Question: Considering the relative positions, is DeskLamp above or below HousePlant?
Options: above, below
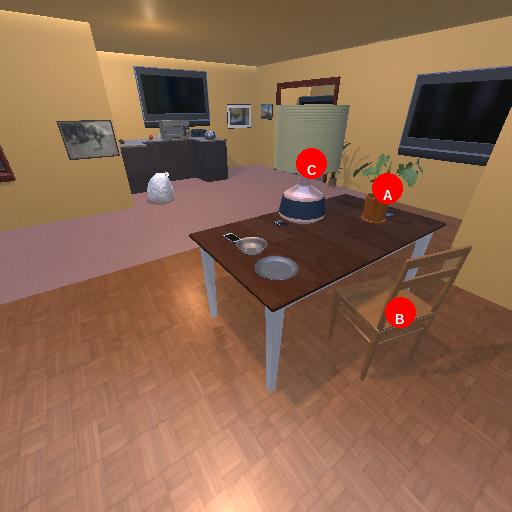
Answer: above